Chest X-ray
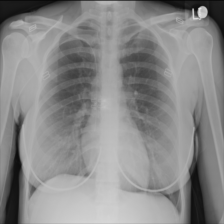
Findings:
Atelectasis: negative
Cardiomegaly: negative
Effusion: negative
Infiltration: negative
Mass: negative
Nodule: negative
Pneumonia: negative
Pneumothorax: negative
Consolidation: negative
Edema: negative
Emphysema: negative
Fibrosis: negative
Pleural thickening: negative
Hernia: negative